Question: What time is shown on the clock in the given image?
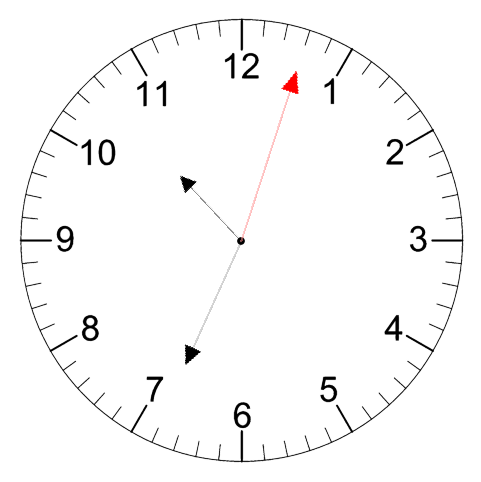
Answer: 10:34:03